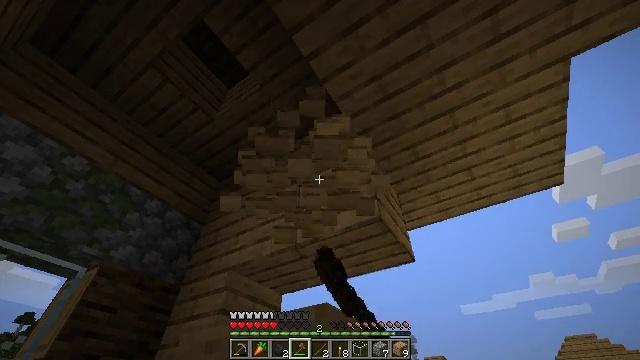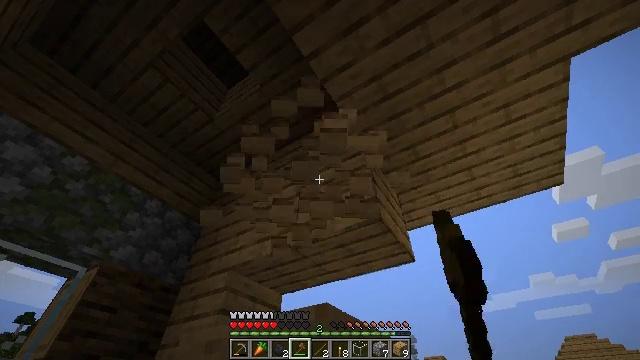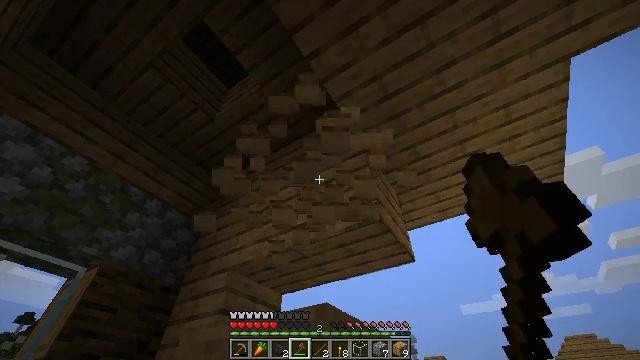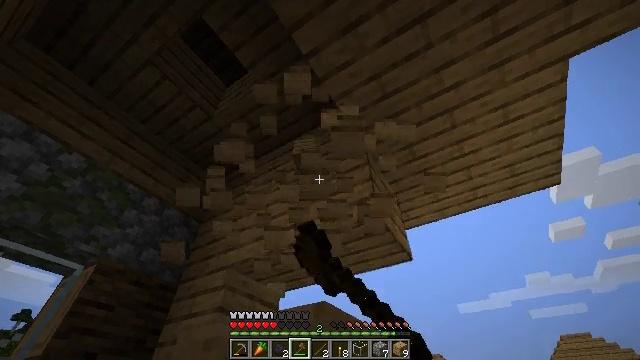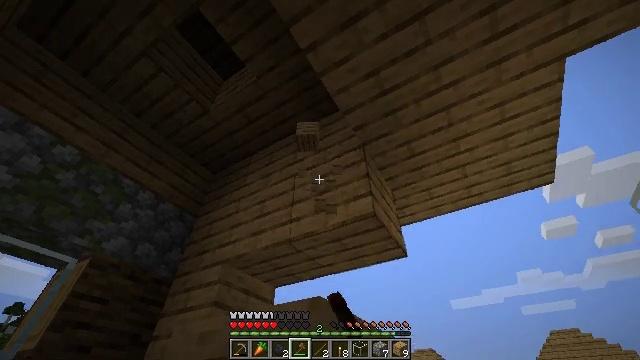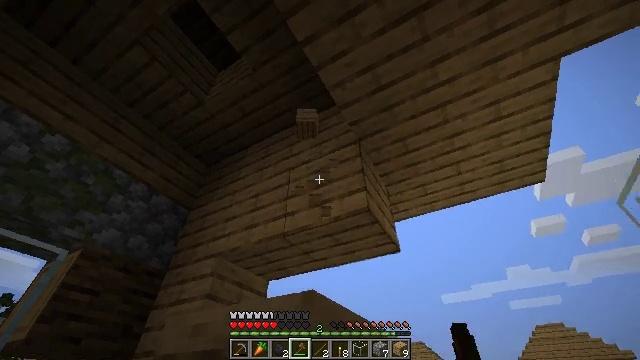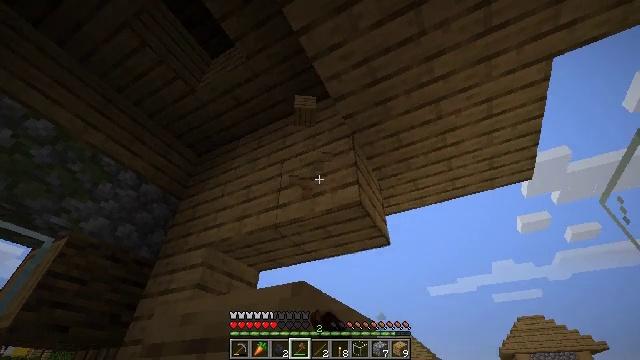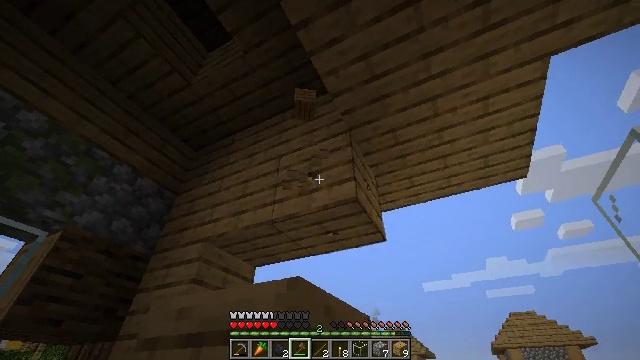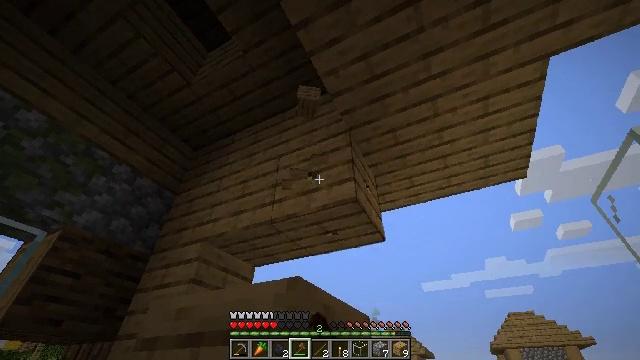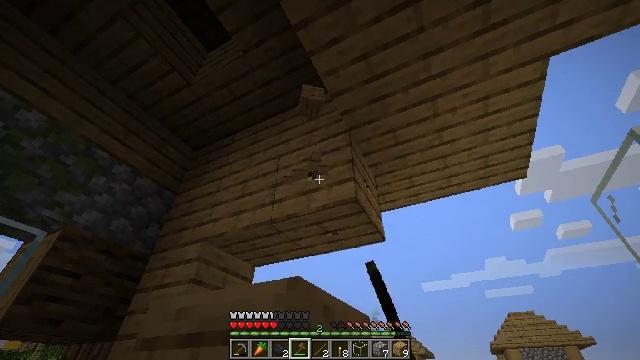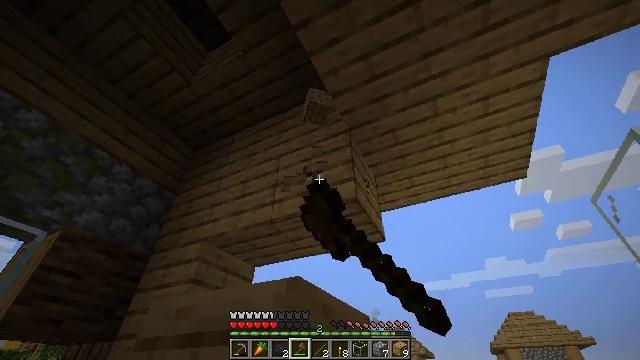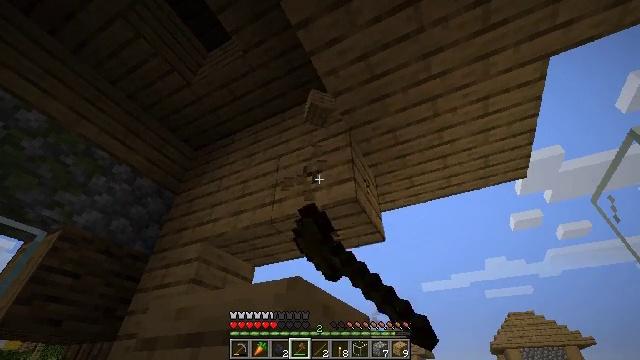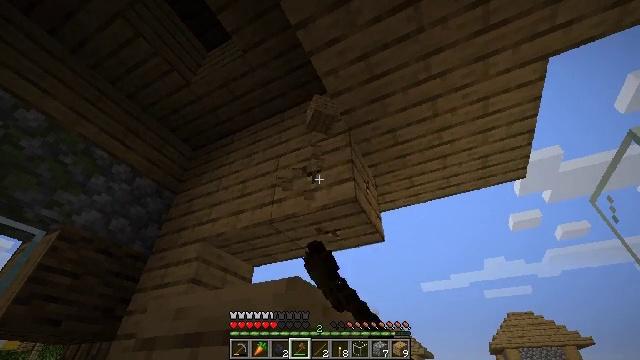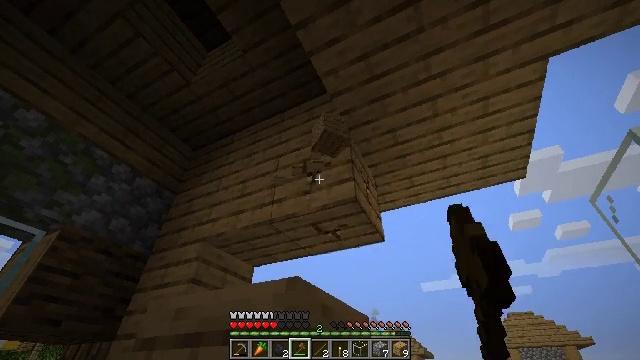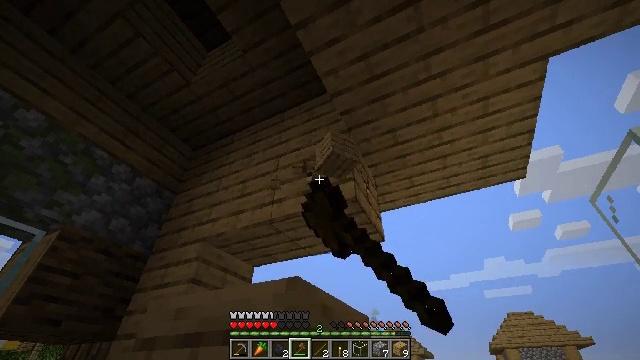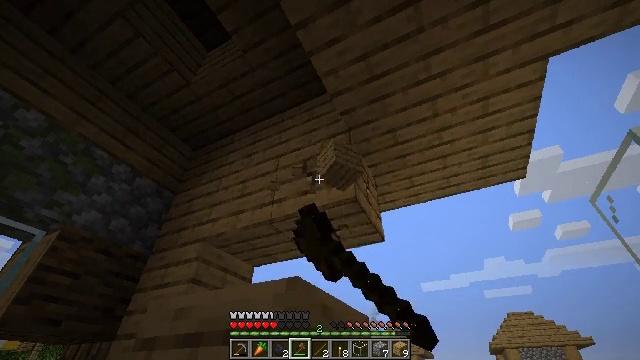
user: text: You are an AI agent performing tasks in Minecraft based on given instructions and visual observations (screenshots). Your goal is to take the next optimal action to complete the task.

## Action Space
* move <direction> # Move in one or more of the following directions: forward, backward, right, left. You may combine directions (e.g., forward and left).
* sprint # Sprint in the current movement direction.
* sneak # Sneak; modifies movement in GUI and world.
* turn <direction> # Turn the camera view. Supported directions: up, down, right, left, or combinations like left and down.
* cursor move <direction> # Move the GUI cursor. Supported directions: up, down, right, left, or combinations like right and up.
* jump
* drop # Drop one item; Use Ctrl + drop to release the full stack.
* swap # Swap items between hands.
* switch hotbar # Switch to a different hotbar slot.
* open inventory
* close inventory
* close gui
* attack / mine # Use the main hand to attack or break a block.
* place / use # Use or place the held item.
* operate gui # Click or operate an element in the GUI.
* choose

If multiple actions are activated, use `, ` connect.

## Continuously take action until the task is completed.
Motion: motion action
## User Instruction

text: Mine planks.
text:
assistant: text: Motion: attack / mine
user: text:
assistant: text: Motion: attack / mine
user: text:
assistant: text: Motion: attack / mine
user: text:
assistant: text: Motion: turn right, attack / mine
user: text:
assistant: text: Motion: turn right and down, attack / mine
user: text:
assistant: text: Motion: turn right and down, attack / mine
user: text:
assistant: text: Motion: attack / mine
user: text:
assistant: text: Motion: attack / mine
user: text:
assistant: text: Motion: attack / mine
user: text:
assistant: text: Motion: attack / mine
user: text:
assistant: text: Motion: attack / mine
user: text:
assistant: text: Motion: attack / mine
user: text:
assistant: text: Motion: attack / mine
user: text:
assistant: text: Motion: attack / mine
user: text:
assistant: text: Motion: attack / mine
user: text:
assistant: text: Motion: attack / mine
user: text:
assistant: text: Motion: attack / mine
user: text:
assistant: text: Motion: attack / mine
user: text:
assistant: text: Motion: attack / mine
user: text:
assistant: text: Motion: attack / mine
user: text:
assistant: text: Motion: attack / mine
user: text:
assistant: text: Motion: attack / mine
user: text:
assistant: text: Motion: attack / mine
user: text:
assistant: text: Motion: attack / mine
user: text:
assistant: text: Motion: attack / mine
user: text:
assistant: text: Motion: attack / mine
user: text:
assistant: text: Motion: attack / mine
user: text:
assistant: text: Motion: attack / mine
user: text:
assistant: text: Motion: attack / mine
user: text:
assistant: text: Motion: attack / mine